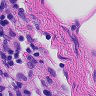
Metastatic tissue present: no